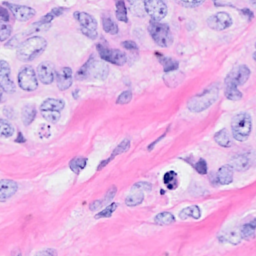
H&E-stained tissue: Breast